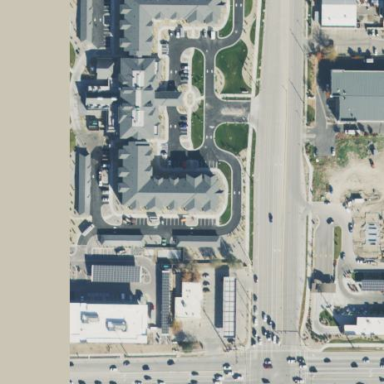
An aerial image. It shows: Commercial building.